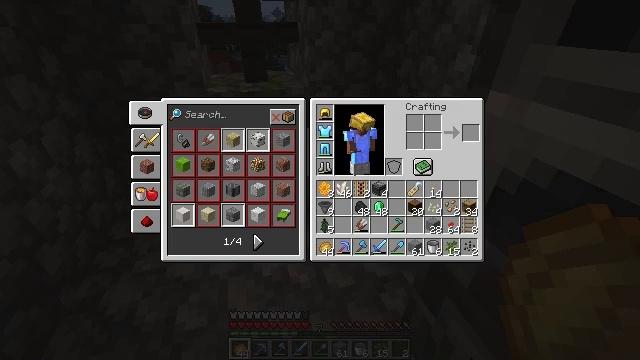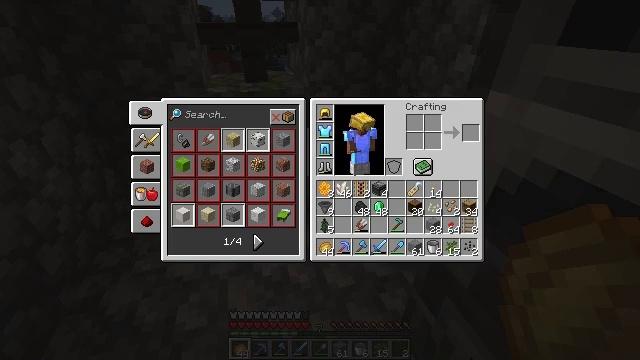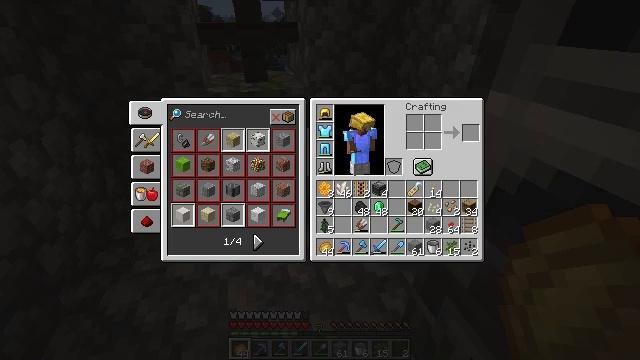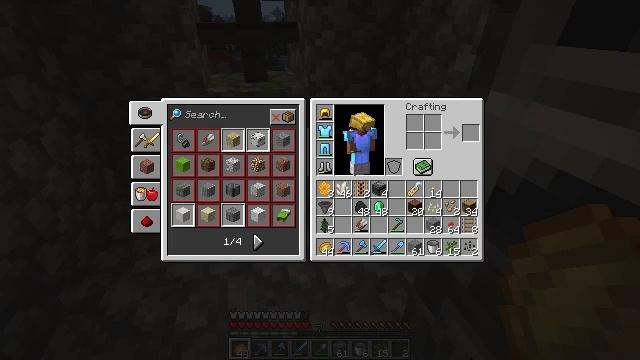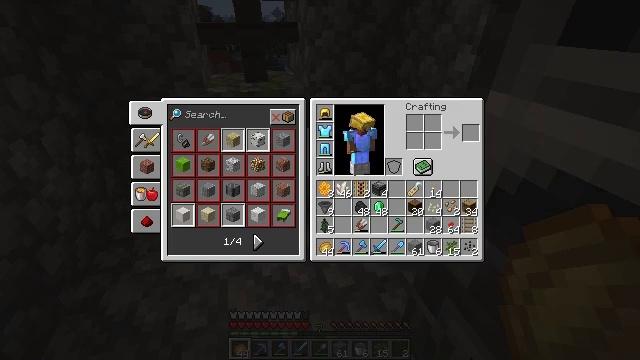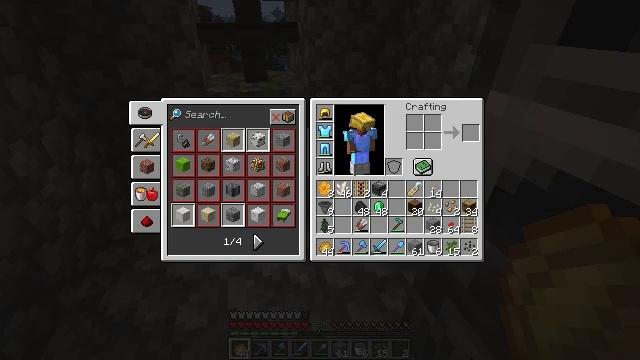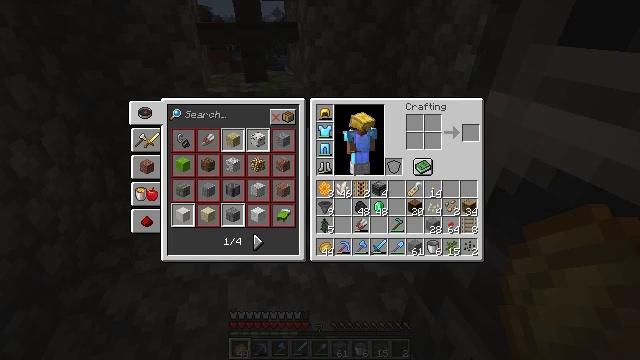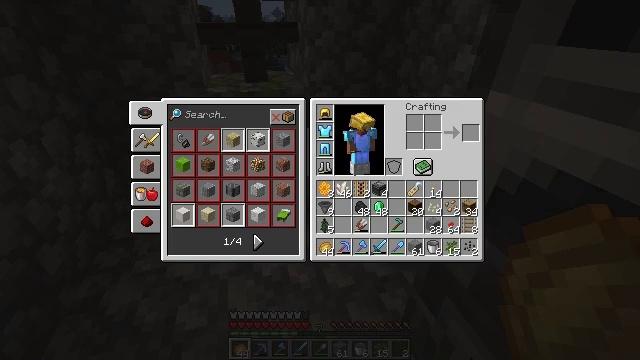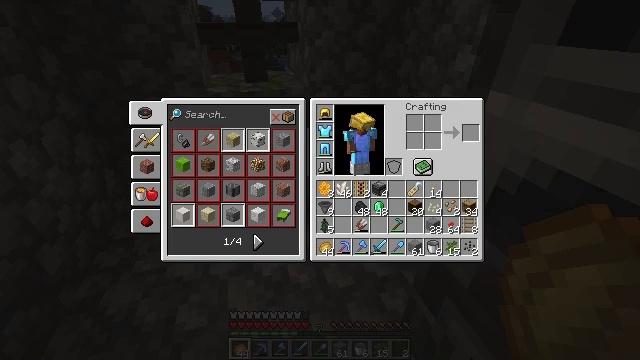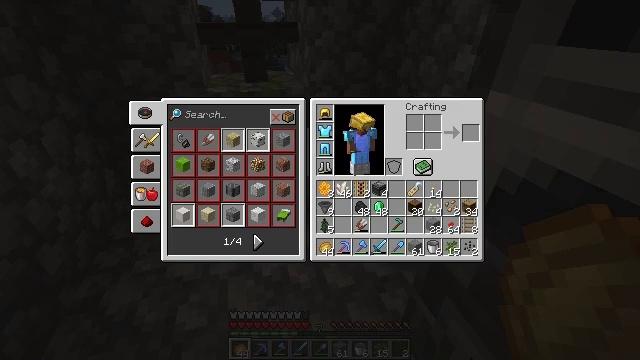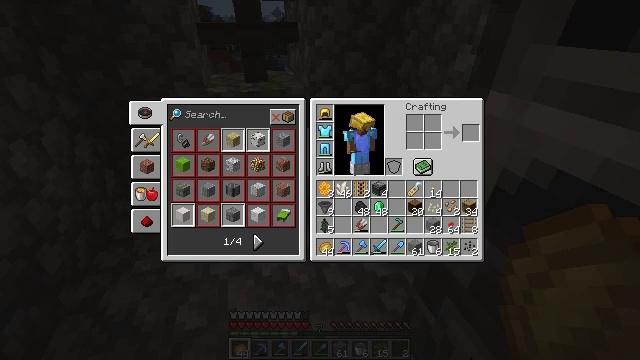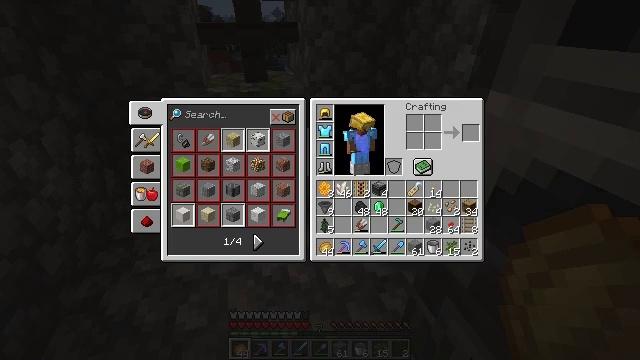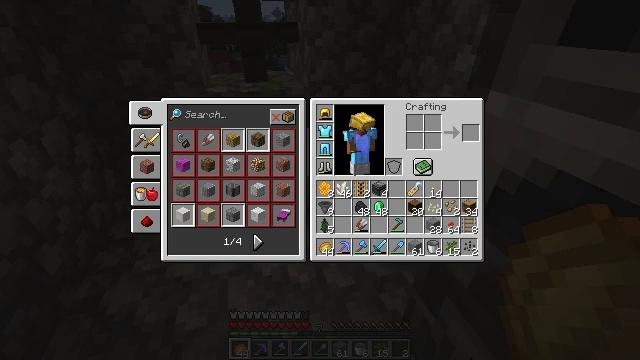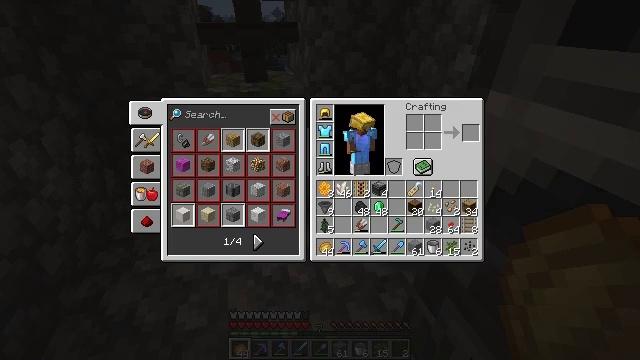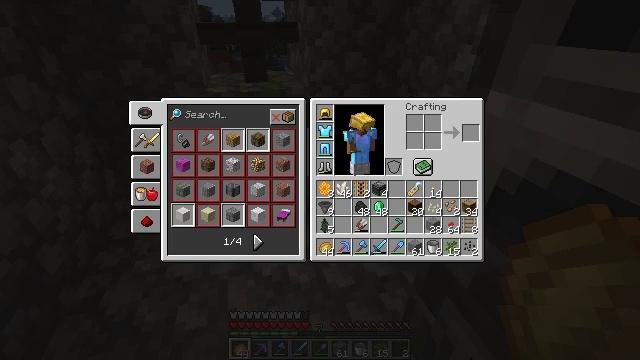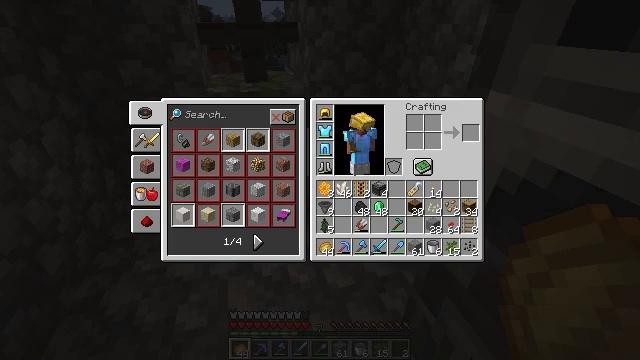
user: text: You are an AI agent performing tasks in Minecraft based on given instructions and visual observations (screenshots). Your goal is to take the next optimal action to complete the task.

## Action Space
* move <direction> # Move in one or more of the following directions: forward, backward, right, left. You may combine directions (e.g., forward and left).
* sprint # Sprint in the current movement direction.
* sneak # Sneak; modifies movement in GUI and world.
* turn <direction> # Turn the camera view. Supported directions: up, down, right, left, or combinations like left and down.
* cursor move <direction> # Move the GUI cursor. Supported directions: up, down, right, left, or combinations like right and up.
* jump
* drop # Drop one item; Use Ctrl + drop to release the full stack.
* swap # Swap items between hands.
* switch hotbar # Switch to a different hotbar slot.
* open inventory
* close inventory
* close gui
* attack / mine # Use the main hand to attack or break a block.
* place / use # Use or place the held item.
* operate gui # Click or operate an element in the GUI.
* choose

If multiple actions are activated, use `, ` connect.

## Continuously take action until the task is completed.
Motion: motion action
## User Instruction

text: Break the brewing stand to collect it.
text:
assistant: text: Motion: no_op
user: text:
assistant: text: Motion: no_op
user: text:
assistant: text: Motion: no_op
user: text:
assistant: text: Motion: no_op
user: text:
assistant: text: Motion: no_op
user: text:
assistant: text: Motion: no_op
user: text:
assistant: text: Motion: no_op
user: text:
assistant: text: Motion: no_op
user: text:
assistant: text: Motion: no_op
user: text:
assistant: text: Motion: no_op
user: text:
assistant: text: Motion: no_op
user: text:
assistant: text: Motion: no_op
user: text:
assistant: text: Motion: no_op
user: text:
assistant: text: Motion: no_op
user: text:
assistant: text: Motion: no_op
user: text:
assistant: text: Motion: no_op
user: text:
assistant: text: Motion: no_op
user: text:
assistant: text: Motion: no_op
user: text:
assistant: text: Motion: no_op
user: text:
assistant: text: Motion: no_op
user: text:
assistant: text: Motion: no_op
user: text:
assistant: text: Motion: no_op
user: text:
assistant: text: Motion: no_op
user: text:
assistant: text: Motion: no_op
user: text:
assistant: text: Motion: no_op
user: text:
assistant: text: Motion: no_op
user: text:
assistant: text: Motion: no_op
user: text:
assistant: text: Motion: no_op
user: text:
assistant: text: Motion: no_op
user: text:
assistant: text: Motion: no_op